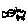
Label: fish